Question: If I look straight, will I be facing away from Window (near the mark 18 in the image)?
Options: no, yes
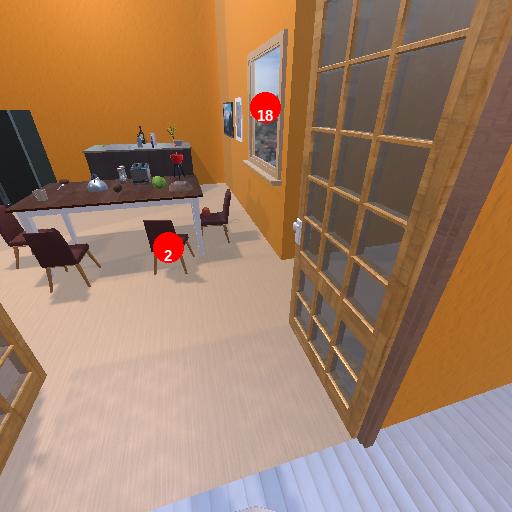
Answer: no